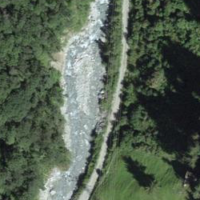
EUNIS habitat code: 44
Species observed at this site:
Corylus avellana
Sorbus aucuparia